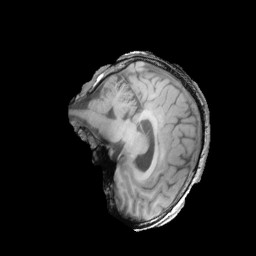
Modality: T1w
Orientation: sagittal
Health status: ill
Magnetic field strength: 3 T